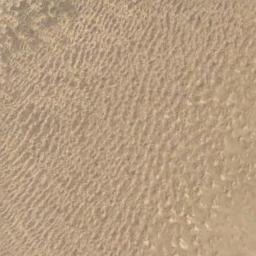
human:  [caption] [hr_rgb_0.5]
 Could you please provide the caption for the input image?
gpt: Nothing else can be seen in this desert .

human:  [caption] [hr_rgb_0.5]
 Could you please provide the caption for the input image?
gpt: The desert is full of yellow sand .

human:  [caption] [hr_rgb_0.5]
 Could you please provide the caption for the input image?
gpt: This is a yellow desert with dense wavy stripes .

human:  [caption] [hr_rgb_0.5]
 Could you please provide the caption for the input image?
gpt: The desert has yellow sand and lots of small dunes .

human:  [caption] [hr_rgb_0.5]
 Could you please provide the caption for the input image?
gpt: A yellow desert with patterned stripes .